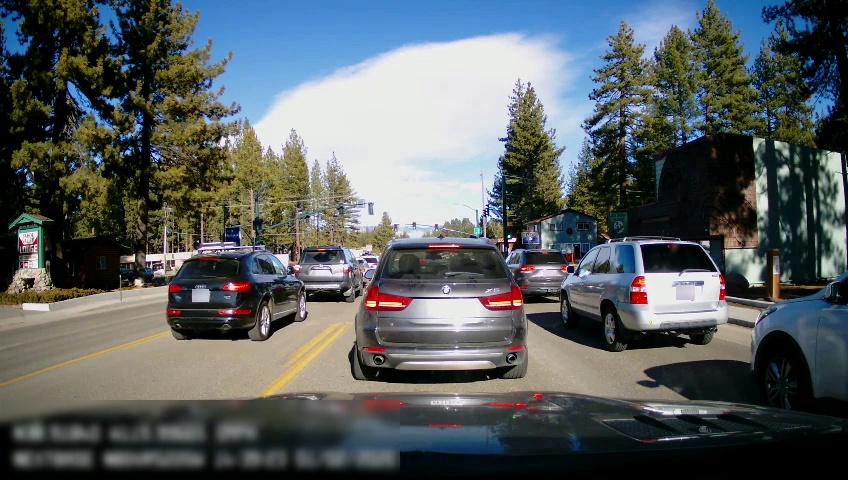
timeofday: Day
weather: Sunny
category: Drivable Space
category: Vehicles | SUV
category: Vehicles | Car
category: Vehicles | SUV
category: Vehicles | SUV
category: Vehicles | SUV
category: Vehicles | SUV
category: Vehicles | Car
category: Vehicles | SUV
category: Vehicles | SUV
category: Lanes | Opposite Lane
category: Lanes | Current Lane
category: Lanes | Current Lane
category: Traffic | Lights
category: Traffic | Signs
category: Traffic | Lights
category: Traffic | Lights
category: Traffic | Lights